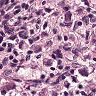
Metastatic tissue present: yes